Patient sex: F
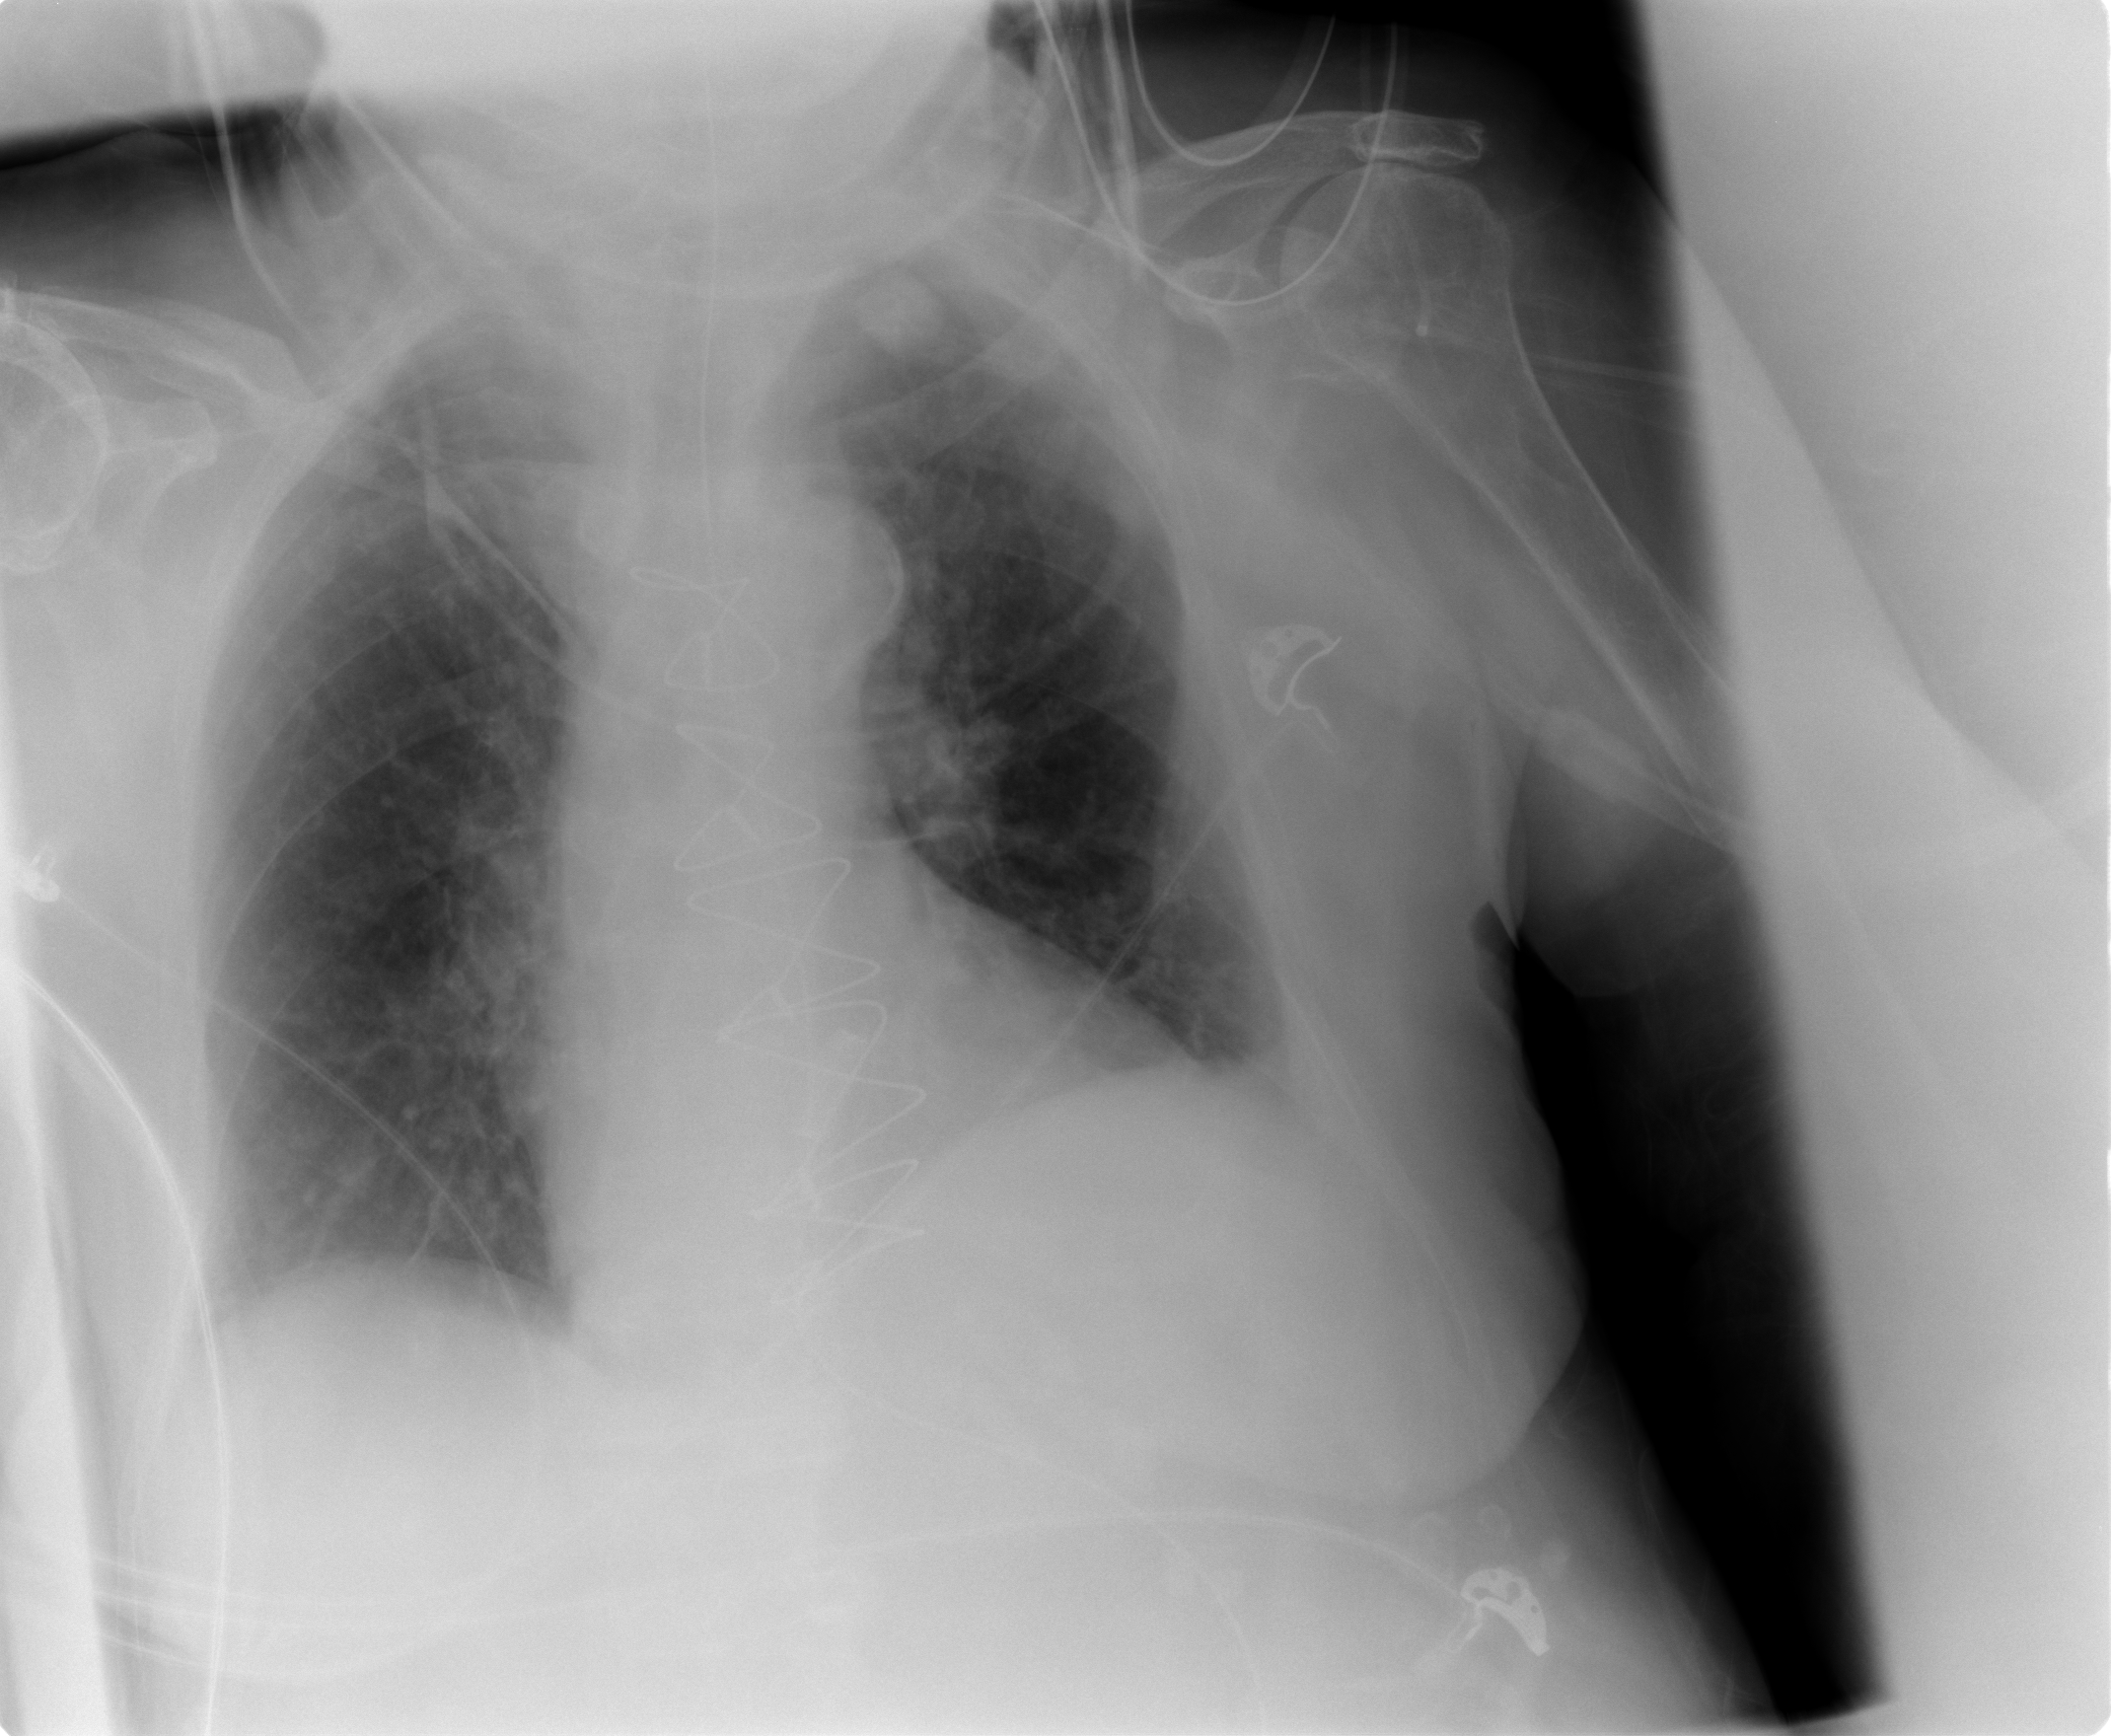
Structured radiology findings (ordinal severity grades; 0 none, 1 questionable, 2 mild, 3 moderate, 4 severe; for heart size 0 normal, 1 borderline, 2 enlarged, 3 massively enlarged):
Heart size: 1
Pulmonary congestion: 0
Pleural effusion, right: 1
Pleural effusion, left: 0
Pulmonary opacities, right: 0
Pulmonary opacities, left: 0
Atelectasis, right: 2
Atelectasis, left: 2